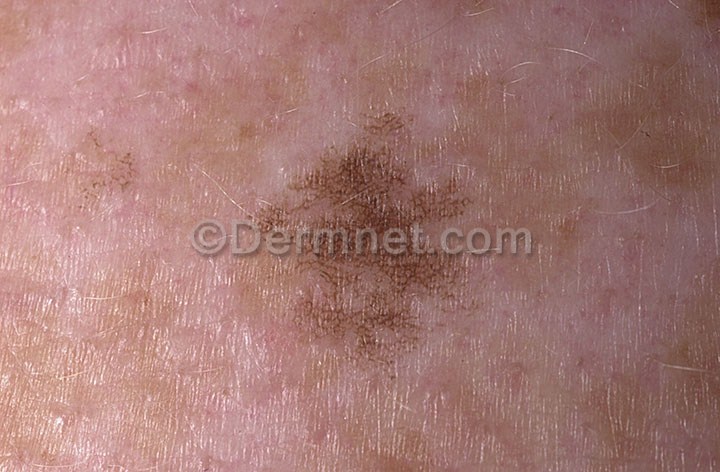
Disease: Light Diseases and Disorders of Pigmentation